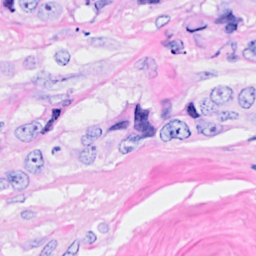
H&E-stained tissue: Breast